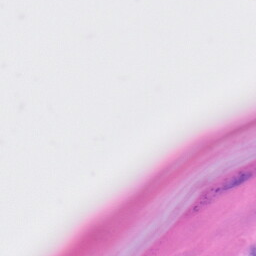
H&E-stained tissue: Skin